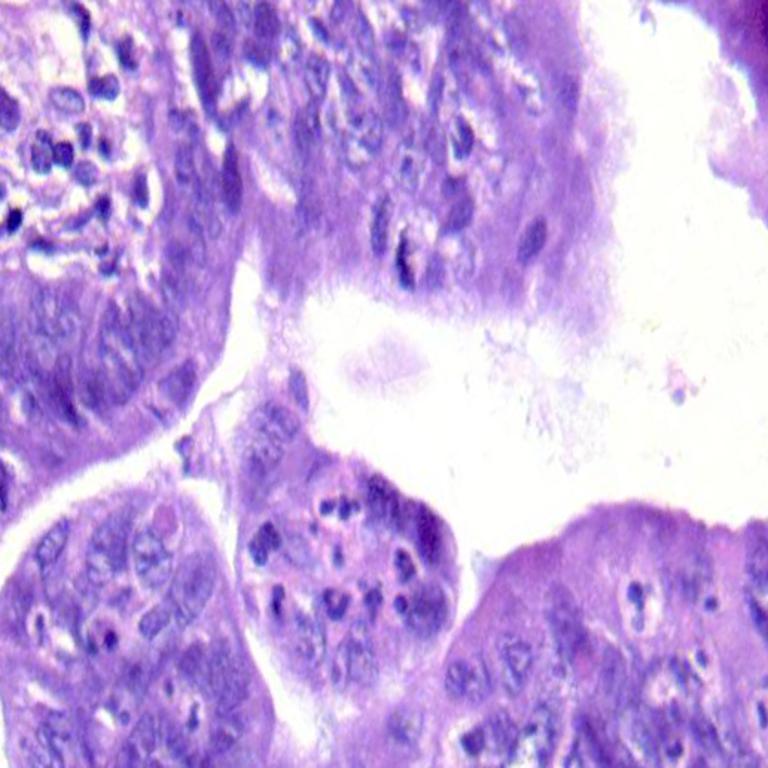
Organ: colon
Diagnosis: adenocarcinomas